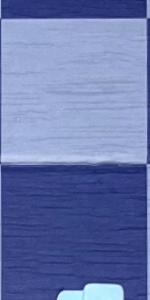
Label: Empty